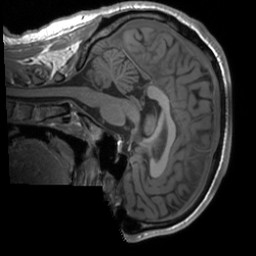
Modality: T1w
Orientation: sagittal
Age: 21
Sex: male
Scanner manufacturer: siemens
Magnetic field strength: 3 T
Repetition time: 1.9 s
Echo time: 0.00226 s